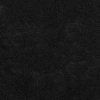
Atmospheric dust classification: dusty